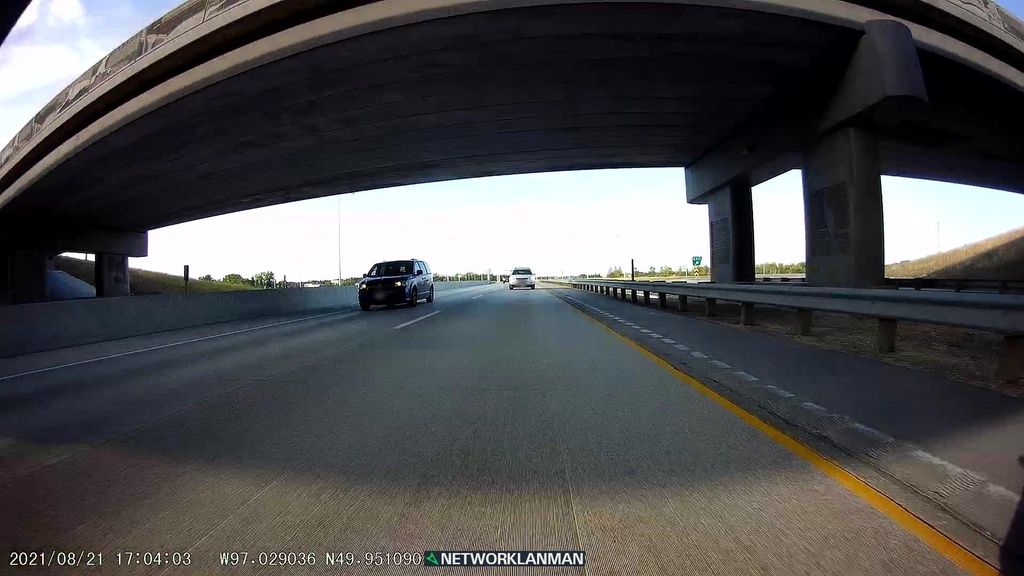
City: winnipeg